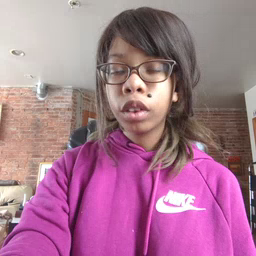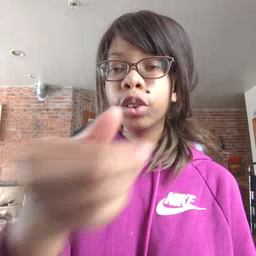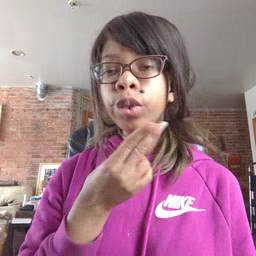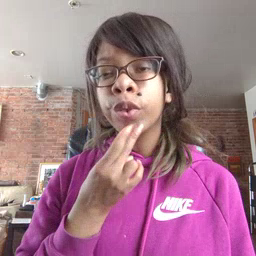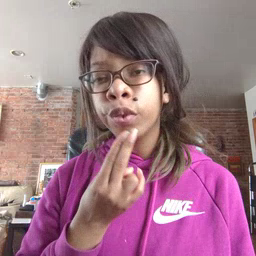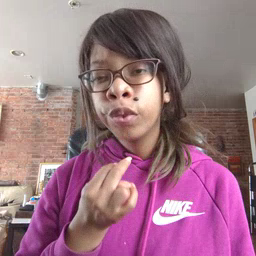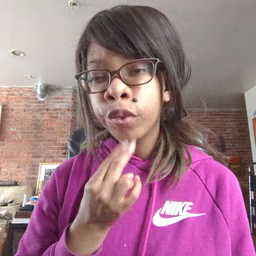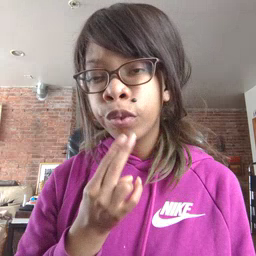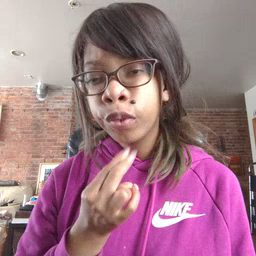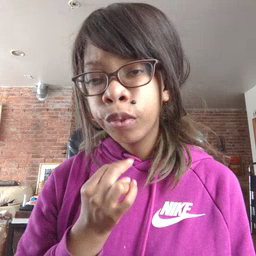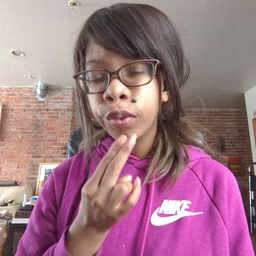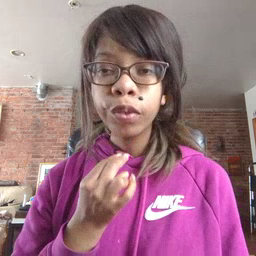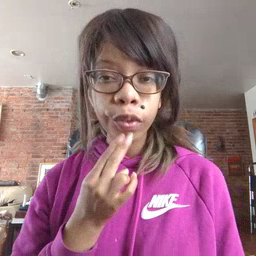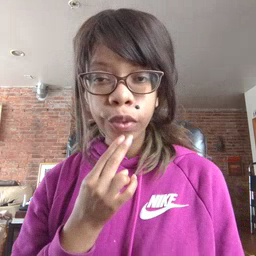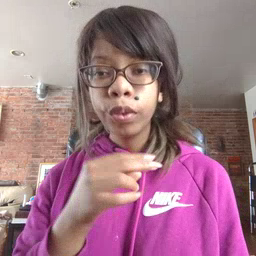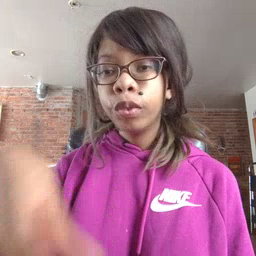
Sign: cute